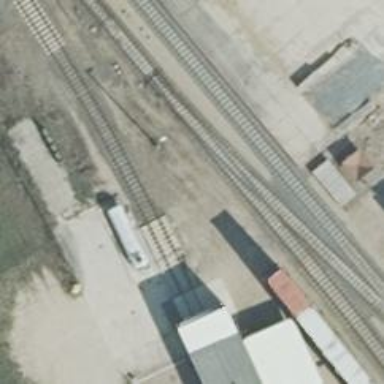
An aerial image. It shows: Rail spur service.